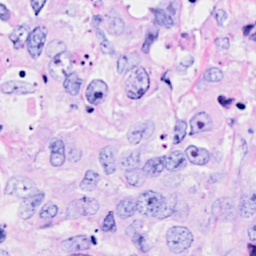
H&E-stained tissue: Breast